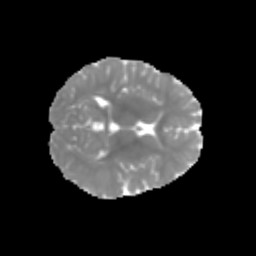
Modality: MD
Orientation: axial
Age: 5
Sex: male
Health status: healthy